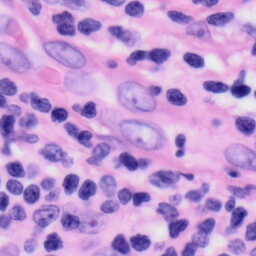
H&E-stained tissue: Skin